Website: bh-photo
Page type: customer-info-address
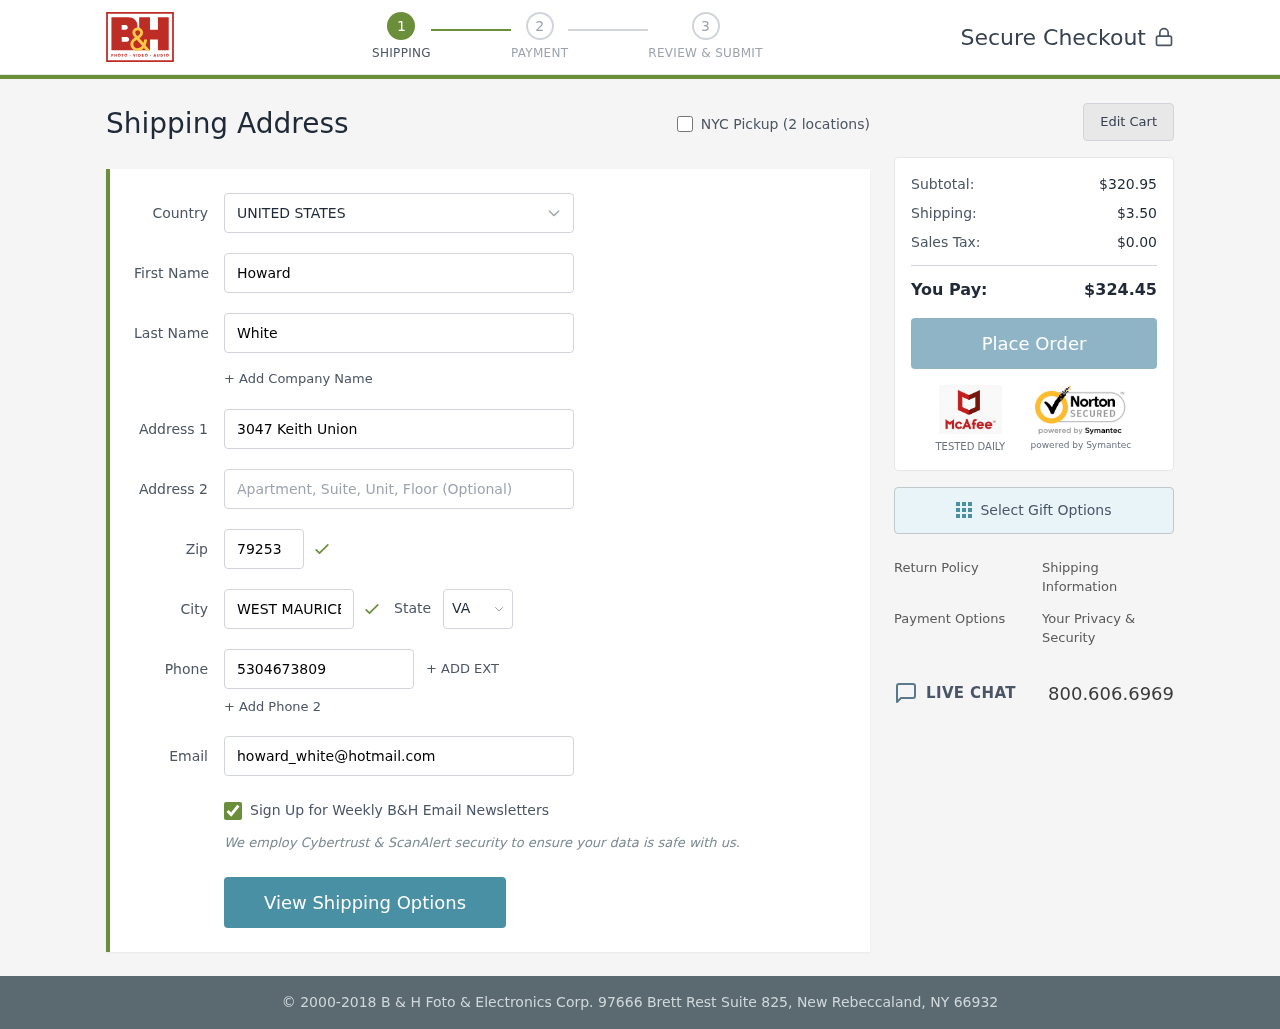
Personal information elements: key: PII_CITY
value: West Maurice
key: PII_COUNTRY
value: United States
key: PII_EMAIL
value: howard_white@hotmail.com
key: PII_FIRSTNAME
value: Howard
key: PII_LASTNAME
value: White
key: PII_PHONE
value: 5304673809
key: PII_POSTCODE
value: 79253
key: PII_STATE_ABBR
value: VA
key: PII_STREET
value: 3047 Keith Union
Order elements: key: ORDER_SUBTOTAL
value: $320.95
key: ORDER_SHIPPING_COST
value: $3.50
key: ORDER_TAX
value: $0.00
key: ORDER_TOTAL
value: $324.45